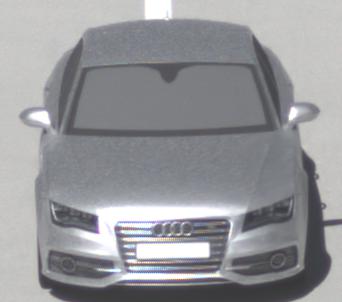
Make: Audi
Model: S7 Sportback cod
Detailed model: S7 (4G) Sportback
Model produced from: 2012/06
Model produced until: 2014/05
Doors: 5
Color: white
Road condition: dry road
Daytime: morning or afternoon
Contrast: high contrast